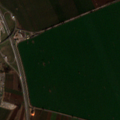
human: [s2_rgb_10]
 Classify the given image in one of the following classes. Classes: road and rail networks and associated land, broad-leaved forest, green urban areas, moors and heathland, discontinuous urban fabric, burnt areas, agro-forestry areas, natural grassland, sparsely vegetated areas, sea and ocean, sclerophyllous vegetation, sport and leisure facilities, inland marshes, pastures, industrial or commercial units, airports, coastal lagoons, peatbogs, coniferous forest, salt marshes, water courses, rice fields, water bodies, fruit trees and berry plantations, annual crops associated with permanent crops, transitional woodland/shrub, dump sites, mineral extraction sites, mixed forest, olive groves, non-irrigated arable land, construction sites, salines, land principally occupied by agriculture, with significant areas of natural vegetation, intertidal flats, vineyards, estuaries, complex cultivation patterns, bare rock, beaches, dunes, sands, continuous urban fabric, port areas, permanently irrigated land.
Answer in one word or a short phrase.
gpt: discontinuous urban fabric, non-irrigated arable land